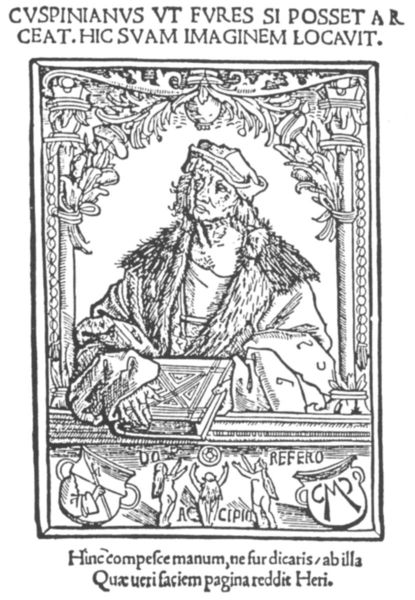
Titel: Bücherzeichen des Johannes Cuspinian
Standort: Herstellungsort: Wien (EU - AUT)
Schlagwörter: blätter, hand, mann, hut, säulen, zeichnung, haube, ornament, jacke, kappe, mütze, bibel, mensch, pelz, rahmen, mantel, renaissance, krug, fell, apfel, holzschnitt, schrift, floral, tasse, tusche, buch, druck, holzstich, stich, text, rom, buchdruck, wappen, pelzkragen, mittelalter, luther, emblem, kupferstich, latein, neuzeit, cipio